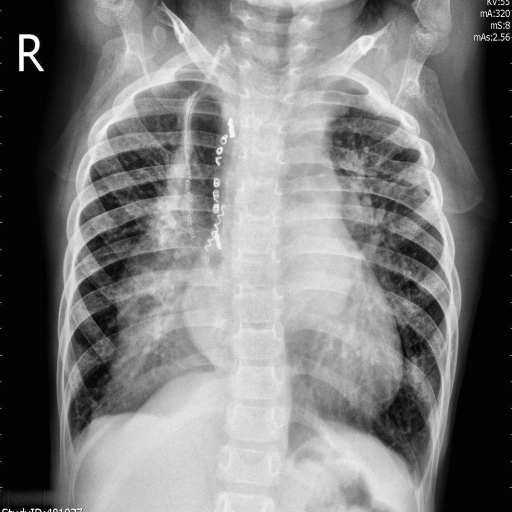
Finding: PNEUMONIA